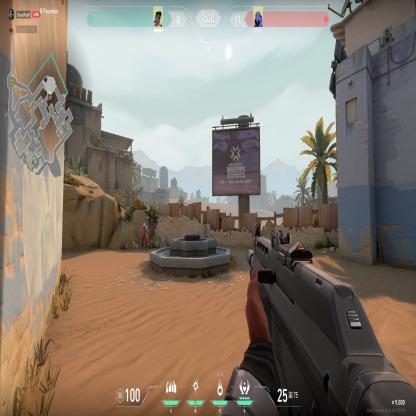
Label: enemy